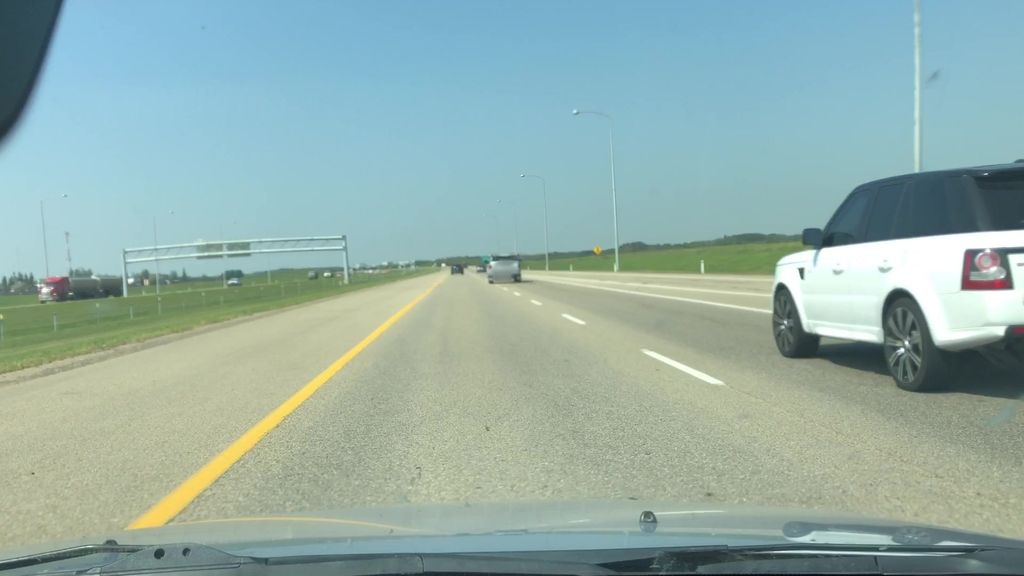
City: edmonton